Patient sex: F
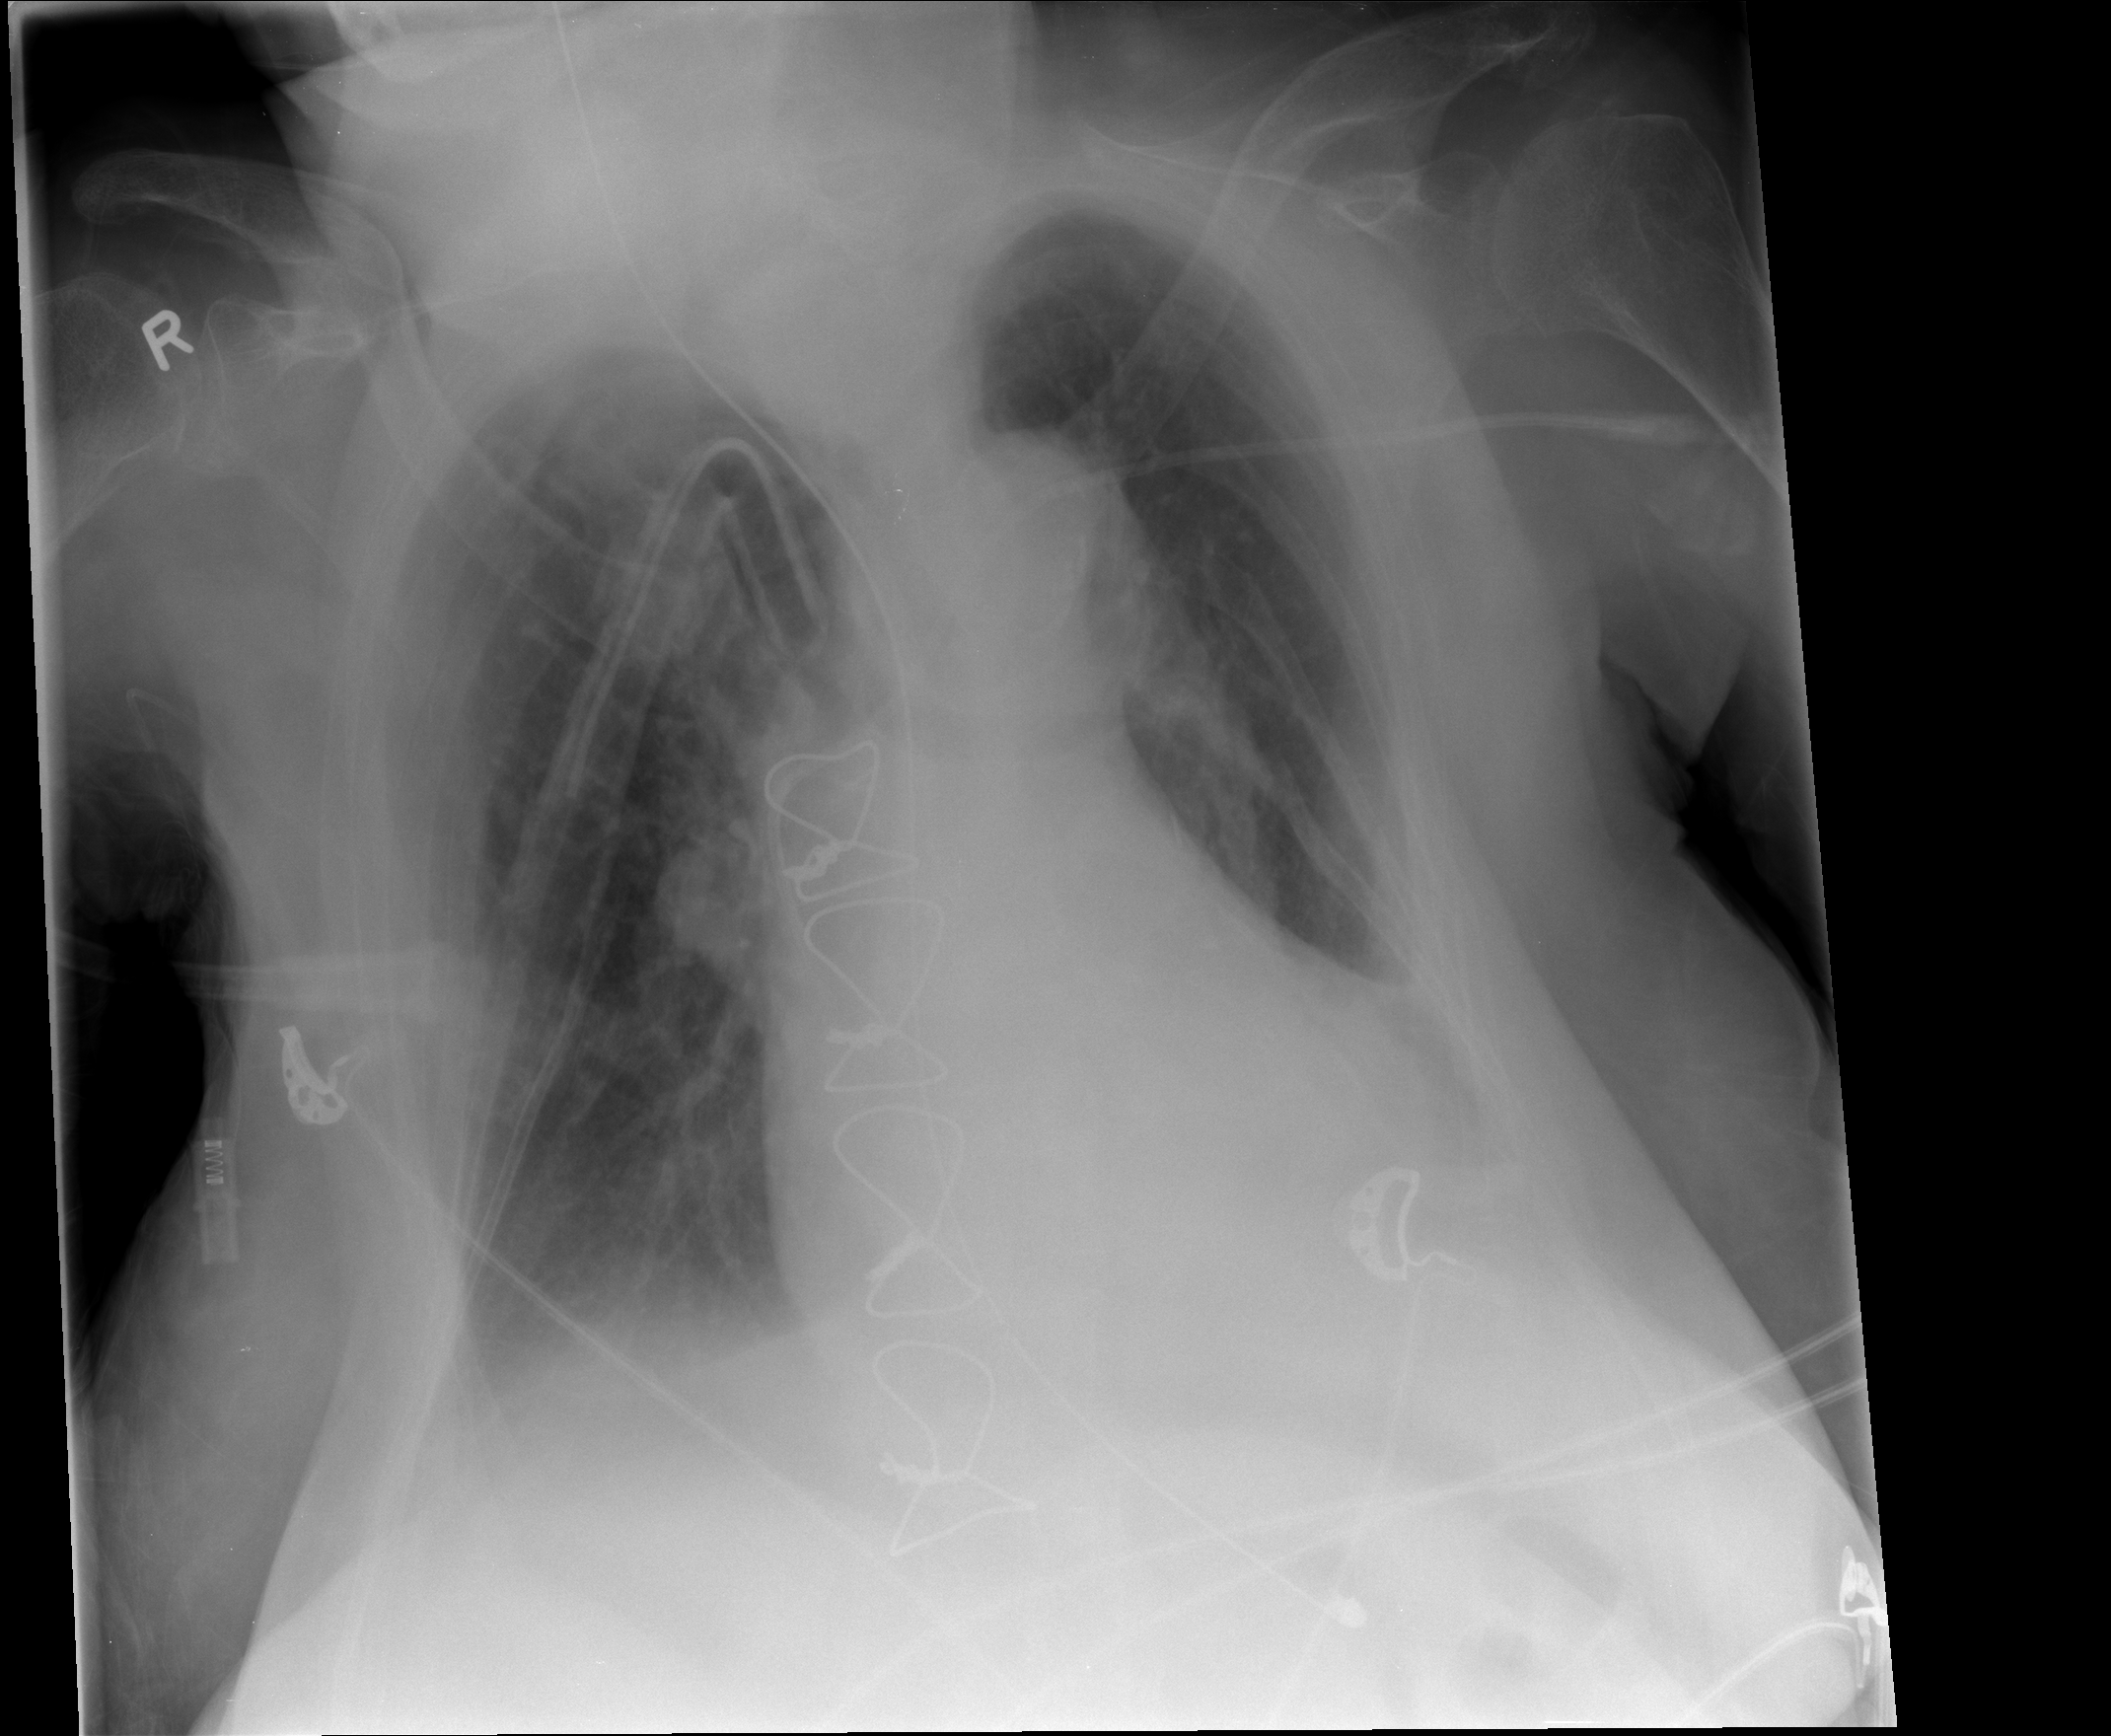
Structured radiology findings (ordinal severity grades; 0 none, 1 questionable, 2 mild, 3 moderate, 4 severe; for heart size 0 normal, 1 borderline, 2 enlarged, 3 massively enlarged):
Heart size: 1
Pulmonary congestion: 0
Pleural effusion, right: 2
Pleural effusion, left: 2
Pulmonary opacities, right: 0
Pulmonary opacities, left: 0
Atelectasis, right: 2
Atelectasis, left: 2